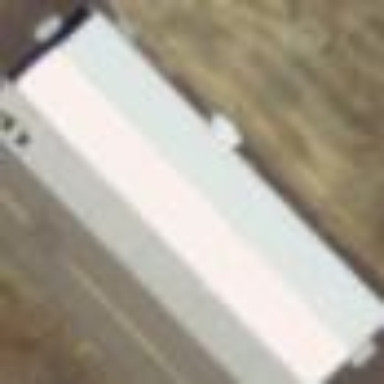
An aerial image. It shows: Hangar building at the airport.